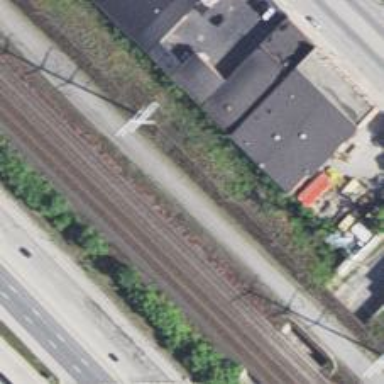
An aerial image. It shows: Abandoned railway.